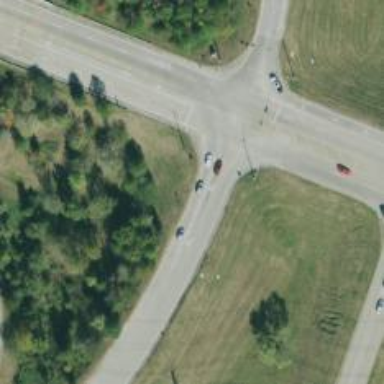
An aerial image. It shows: Secondary link road.